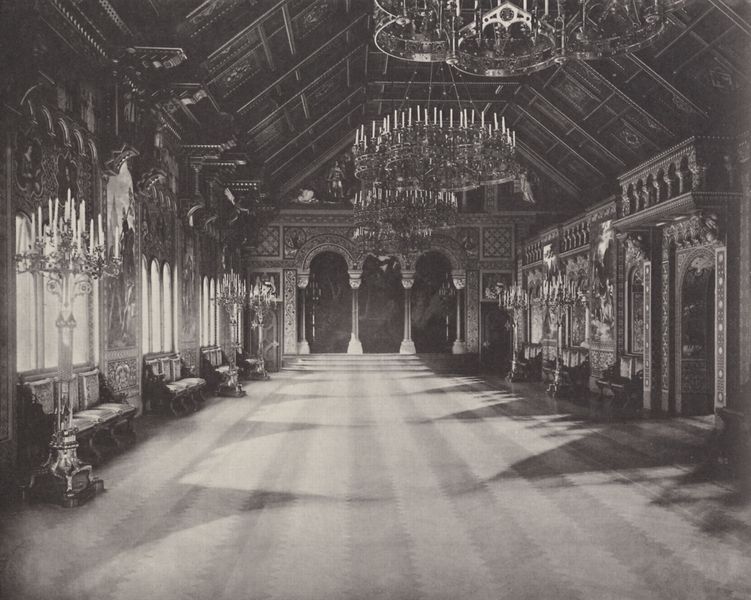
Titel: Bayerische Königsschlösser, Neuschwanstein - Thronsaal
Künstler: Joseph Albert
Standort: München
Institution: Stadtmuseum
Schlagwörter: dunkel, gemälde, schatten, weiß, fenster, hell, holz, licht, raum, schwarz, stuhl, stühle, säule, säulen, tür, blick, dach, schloss, muster, ornament, tanz, wand, architektur, barock, sockel, innenraum, spiegel, brüstung, boden, decke, drei, tanzen, gotik, balkon, bilder, papier, sofa, düster, ansicht, bogen, italien, parkett, tanzsaal, leer, linien, bank, empore, pilaster, saal, rundbogen, vorhänge, symmetrie, ornamente, verzierung, wandgemälde, streifen, kerzen, kronleuchter, leuchter, lüster, metall, stuck, balken, durchgang, geländer, innenansicht, stufen, tor, galerie, halle, foto, fotografie, bögen, eingang, gang, nische, orient, orientalisch, palast, torbogen, schwarz weiss, flur, holzdecke, arkaden, bänke, kapitelle, kapitell, photo, verziert, fries, kerzenständer, kerzenleuchter, lettner, gesims, voluten, gotisch, rundbögen, fresken, ballustrade, kasetten, kassetten, kassettendecke, konsolen, konsole, basis, verzierungen, kandelaber, vertäfelung, geschoss, fesnter, nischen, etage, basen, enster, sitzbänke, kassetendecke, festsaal, ballsaal, deckenleuchter, täfelung, achtpass, wandmalereien, kerzenkasetten, sal, schabracken, schbracken, sitzecken, standleuchter